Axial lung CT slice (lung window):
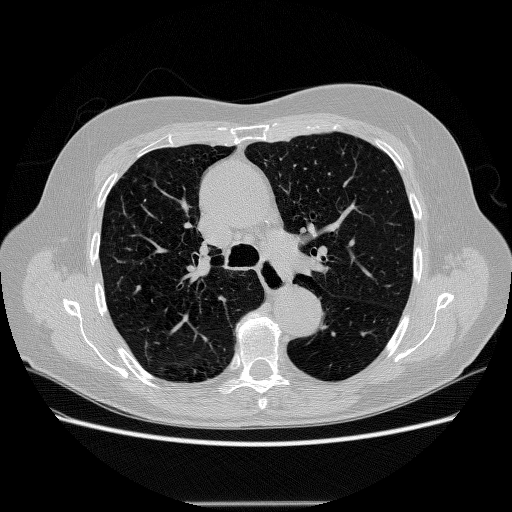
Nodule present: no